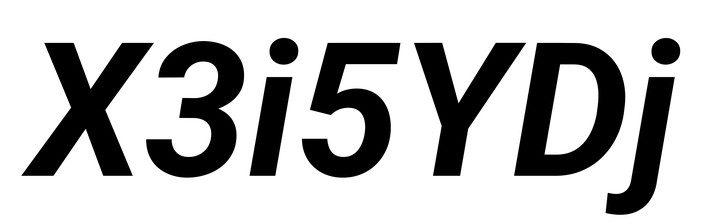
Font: Roboto-Italic_Bold_Italic